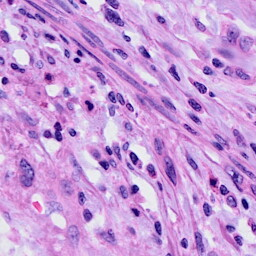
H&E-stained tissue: Cervix